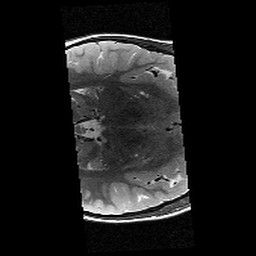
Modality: T2w
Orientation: axial
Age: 10
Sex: male
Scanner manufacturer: siemens
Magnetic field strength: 3 T
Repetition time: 9.23 s
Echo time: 0.067 s